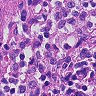
Metastatic tissue present: no